Interaction volume radius: 5 \u00c5
Interaction volume height: 30 \u00c5
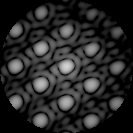
Disorder parameter: 0.08849